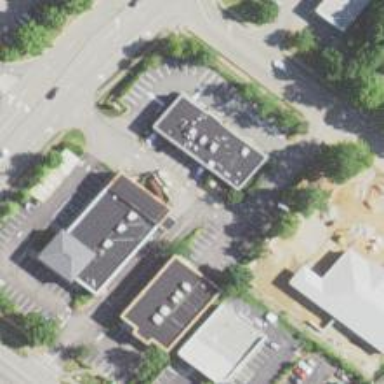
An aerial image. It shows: Commercial building.